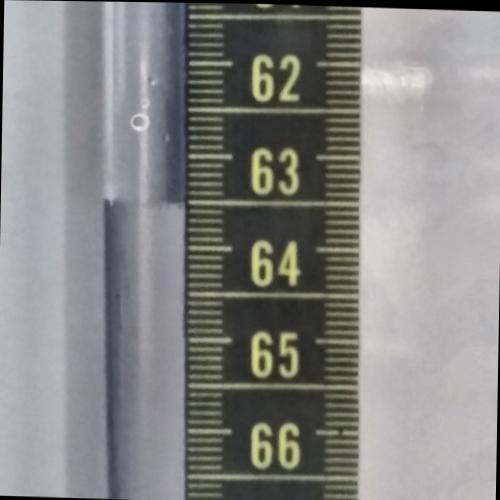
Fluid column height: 63.5 cm